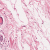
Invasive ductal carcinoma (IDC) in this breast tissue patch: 0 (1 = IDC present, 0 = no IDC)